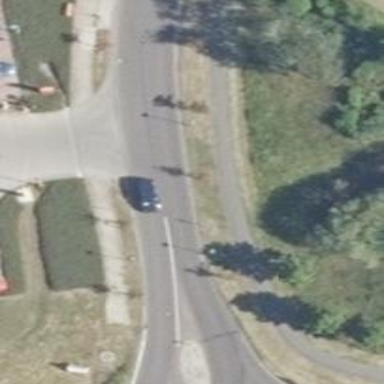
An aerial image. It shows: Tertiary road with asphalt surface.